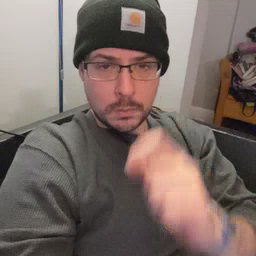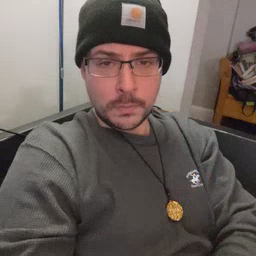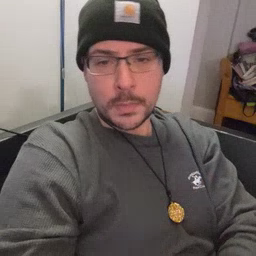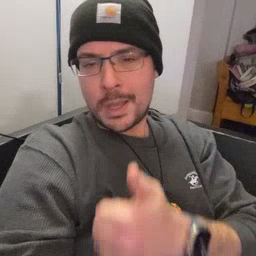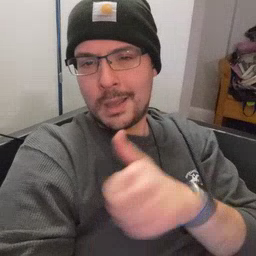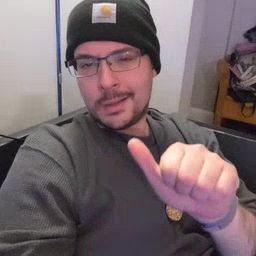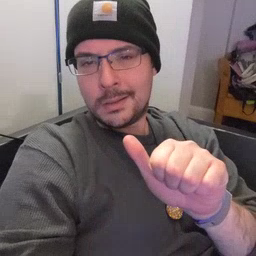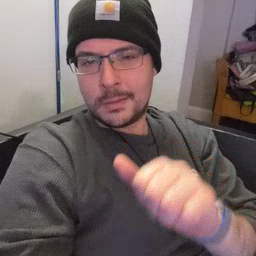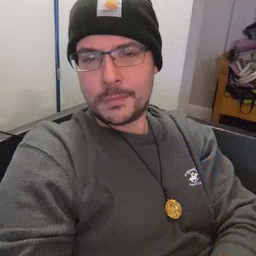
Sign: any